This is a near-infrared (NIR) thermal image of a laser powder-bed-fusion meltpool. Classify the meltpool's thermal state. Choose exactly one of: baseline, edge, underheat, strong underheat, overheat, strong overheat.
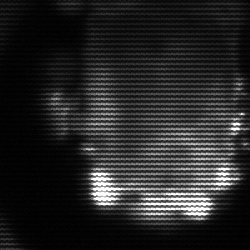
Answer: baseline